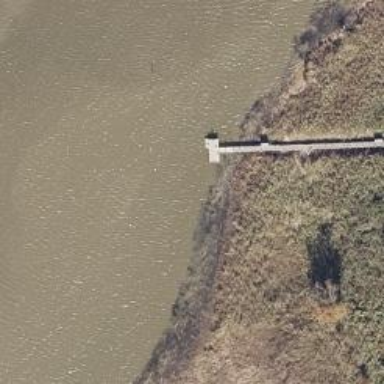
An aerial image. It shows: Footway road passing over pier bridge.